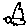
Label: bird